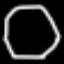
Label: octagon